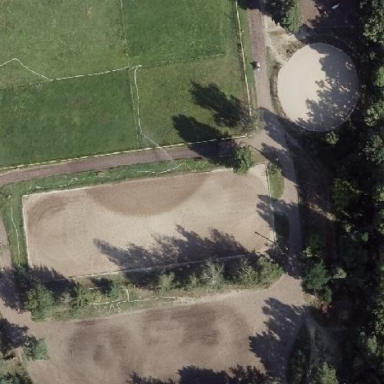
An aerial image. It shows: Equestrian pitch for leisure land sports.